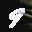
Label: 9